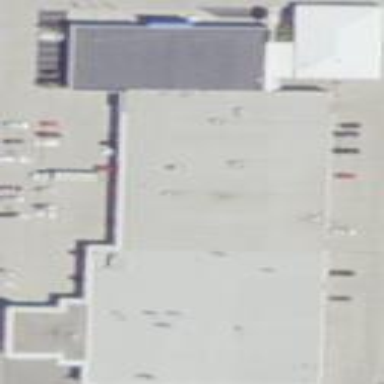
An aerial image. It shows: Building housing car shop.